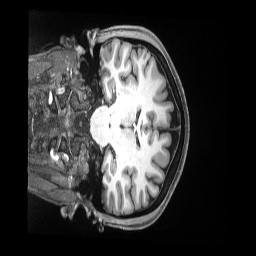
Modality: T1w
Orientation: coronal
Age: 29
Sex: female
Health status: ill
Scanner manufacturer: siemens
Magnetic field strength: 3 T
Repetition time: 2.5 s
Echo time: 0.00181 s